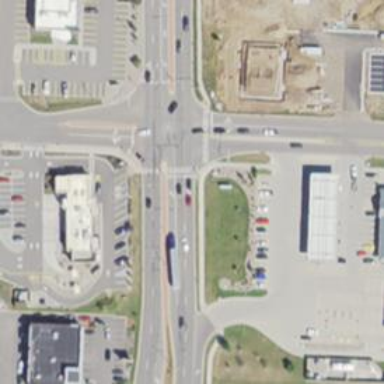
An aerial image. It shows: Marked road crossing.